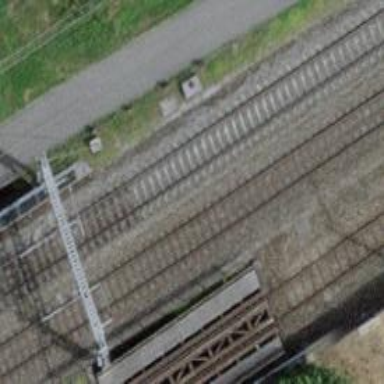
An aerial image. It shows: Single-track railway with electrified contact lines.